Question: Currently I am working on a project where I am working on the library lending system openbiblio where I would like to work with umlauts, but I am getting the following error:
> Illegal mix of collations (latin1_swedish_ci,IMPLICIT) and
(utf8mb4_general_ci,COERCIBLE) for operation 'like'

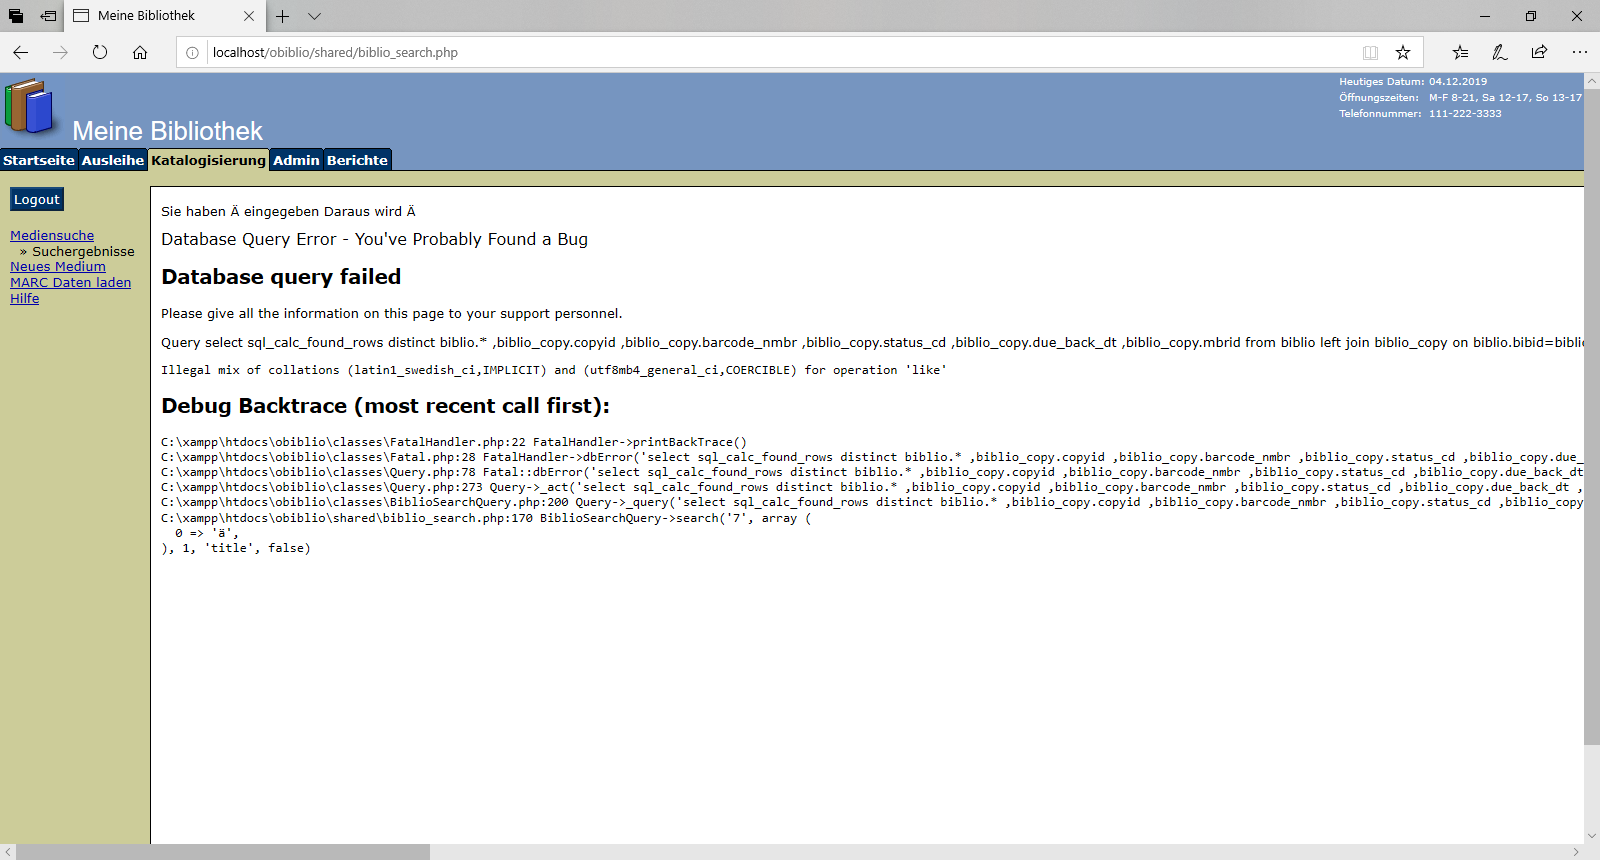
Answer: Problem solved, changed the encoding to UTF-8 in the database